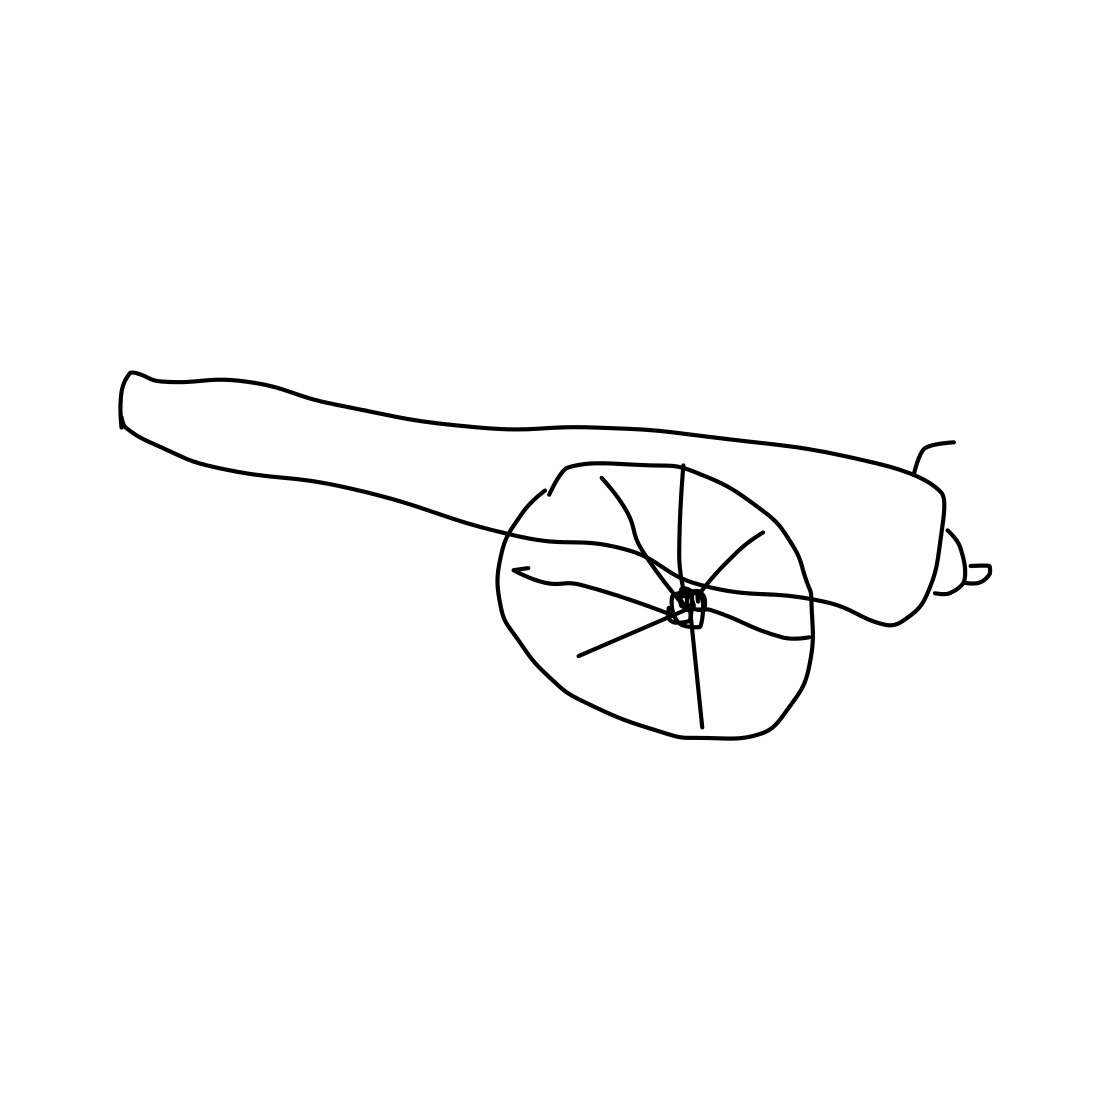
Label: cannon